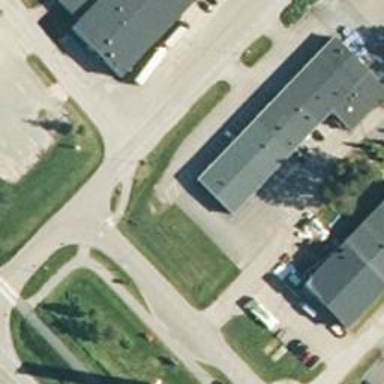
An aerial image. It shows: Veterinary facility.